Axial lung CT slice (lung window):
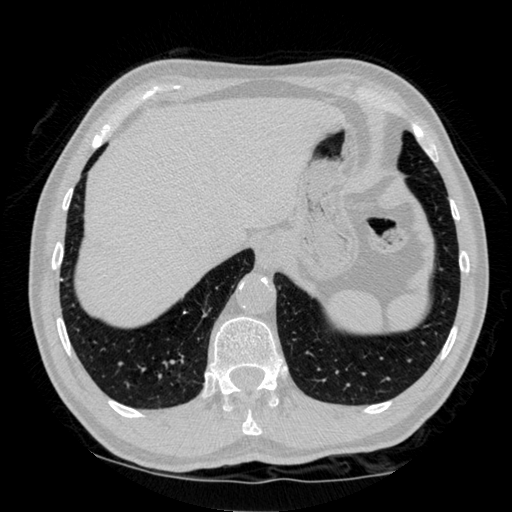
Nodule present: no